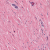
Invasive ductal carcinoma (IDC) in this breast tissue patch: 0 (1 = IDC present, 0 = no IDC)